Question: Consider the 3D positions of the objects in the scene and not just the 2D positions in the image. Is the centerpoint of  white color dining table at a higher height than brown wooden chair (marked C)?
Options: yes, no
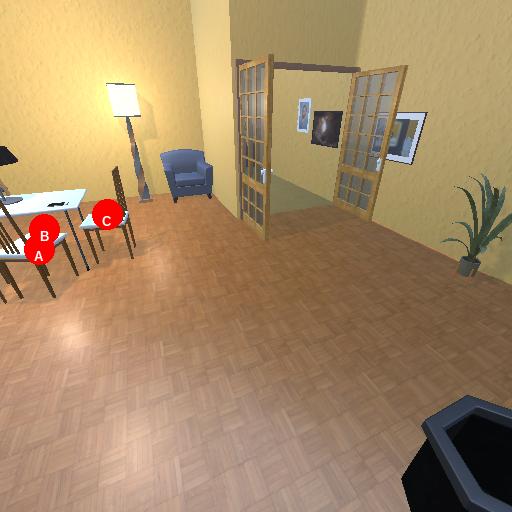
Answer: yes